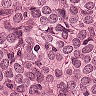
Metastatic tissue present: yes